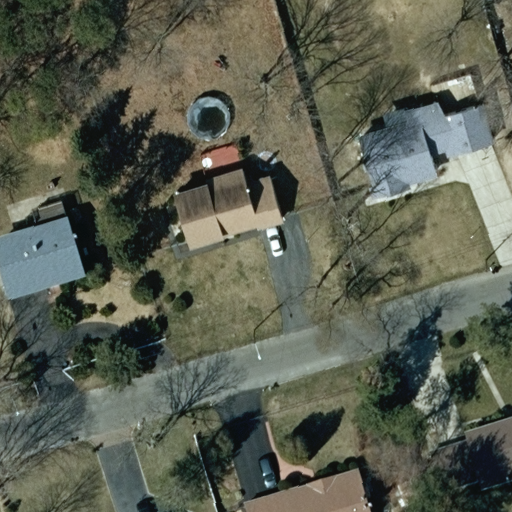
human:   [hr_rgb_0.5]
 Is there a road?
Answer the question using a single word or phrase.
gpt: yes

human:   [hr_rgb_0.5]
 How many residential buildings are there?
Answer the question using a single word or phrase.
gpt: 5

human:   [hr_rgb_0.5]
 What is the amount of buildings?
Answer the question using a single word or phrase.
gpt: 5

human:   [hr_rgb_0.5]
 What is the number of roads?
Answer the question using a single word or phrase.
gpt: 1

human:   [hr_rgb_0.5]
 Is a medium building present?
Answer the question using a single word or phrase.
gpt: yes

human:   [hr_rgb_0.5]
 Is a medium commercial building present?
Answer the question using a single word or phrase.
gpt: no

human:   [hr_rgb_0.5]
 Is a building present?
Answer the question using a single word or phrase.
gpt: yes

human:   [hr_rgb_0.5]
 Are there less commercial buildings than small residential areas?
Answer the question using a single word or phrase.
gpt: no

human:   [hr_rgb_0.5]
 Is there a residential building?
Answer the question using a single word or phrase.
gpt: yes

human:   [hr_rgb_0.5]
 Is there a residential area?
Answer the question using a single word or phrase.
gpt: yes

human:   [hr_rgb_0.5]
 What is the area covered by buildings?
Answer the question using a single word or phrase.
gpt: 1188m2

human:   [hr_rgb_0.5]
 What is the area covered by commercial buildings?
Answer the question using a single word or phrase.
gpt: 0m2

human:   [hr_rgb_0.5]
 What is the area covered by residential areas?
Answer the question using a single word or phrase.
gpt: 10621m2

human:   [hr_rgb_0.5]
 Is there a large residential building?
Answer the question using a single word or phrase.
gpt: no

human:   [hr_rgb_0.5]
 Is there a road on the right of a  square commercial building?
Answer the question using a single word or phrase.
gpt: no

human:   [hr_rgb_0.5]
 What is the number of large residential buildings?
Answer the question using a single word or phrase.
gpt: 0

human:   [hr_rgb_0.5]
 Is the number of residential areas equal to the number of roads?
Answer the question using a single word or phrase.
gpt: yes

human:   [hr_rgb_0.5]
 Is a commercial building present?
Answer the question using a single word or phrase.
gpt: no

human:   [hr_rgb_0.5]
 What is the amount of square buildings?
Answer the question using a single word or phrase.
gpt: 0

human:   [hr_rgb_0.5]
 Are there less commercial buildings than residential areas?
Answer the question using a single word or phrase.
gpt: yes

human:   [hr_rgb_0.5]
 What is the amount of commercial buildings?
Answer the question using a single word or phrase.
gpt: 0

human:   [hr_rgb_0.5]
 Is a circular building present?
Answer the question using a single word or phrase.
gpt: no

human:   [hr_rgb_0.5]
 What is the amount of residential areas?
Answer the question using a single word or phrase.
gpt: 1

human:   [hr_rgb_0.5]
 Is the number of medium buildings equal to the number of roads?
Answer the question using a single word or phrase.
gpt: no

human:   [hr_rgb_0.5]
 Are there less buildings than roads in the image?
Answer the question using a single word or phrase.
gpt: no

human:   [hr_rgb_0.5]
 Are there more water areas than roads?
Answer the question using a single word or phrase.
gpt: no

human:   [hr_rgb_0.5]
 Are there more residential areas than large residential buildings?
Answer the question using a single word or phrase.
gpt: yes

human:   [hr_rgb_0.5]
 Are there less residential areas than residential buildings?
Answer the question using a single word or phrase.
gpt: yes

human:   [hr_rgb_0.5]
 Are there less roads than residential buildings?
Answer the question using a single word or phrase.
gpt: yes

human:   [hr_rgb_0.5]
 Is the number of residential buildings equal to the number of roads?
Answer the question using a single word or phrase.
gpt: no

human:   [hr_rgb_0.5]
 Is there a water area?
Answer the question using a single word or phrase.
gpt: no

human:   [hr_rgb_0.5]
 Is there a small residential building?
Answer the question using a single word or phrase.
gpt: no

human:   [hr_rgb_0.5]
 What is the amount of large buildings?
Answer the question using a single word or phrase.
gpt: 0

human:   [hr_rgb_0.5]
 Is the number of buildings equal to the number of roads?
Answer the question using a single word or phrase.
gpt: no

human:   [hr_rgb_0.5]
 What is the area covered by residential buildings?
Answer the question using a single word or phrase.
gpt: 1188m2

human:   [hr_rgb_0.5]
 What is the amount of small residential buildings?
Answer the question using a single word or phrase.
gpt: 0

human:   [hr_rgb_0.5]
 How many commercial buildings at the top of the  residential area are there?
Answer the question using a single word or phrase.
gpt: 0

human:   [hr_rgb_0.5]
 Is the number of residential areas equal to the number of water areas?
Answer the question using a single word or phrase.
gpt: no

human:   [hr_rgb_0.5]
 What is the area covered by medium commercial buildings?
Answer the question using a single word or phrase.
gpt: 0m2

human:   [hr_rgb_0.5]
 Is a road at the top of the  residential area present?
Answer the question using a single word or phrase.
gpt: no

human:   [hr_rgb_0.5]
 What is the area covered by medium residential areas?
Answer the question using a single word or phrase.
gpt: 0m2

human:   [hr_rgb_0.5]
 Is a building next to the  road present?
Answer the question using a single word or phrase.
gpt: yes

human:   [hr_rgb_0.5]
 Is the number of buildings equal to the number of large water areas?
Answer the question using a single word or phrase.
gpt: no

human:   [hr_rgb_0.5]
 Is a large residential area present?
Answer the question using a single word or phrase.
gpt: yes

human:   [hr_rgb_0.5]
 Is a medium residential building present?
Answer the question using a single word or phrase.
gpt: yes

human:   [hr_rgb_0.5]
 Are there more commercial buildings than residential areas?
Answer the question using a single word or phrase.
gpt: no

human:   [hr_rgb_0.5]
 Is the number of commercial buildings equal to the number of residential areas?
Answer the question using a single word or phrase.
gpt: no

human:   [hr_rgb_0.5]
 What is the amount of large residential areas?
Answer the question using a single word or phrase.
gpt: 1

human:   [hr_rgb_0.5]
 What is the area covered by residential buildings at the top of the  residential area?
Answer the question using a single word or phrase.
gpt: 0m2

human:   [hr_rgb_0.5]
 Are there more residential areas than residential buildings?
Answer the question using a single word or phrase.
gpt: no

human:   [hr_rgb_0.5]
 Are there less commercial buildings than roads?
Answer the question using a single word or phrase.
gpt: yes

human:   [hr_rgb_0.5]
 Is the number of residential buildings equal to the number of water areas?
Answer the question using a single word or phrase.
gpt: no

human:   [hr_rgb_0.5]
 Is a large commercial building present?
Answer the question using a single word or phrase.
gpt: no

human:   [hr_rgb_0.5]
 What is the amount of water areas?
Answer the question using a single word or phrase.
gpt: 0

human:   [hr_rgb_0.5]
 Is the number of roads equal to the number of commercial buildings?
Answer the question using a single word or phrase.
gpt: no

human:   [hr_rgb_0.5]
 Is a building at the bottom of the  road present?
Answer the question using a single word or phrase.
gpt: yes

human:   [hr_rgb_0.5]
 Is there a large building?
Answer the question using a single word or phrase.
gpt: no

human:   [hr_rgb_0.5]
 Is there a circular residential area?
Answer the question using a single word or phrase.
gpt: no

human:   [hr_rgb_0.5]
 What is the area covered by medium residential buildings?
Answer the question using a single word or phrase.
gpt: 1188m2

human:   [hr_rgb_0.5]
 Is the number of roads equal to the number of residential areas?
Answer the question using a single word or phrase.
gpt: yes

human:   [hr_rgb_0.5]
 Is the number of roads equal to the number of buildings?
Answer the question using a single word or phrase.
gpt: no

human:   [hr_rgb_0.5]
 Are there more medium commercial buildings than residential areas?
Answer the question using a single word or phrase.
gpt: no

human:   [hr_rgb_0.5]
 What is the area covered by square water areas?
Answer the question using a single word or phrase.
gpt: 0m2

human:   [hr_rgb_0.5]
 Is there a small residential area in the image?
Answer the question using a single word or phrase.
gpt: no